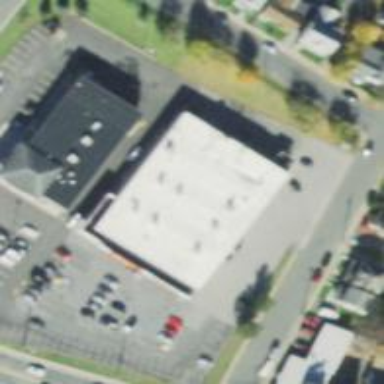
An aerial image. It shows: Building.